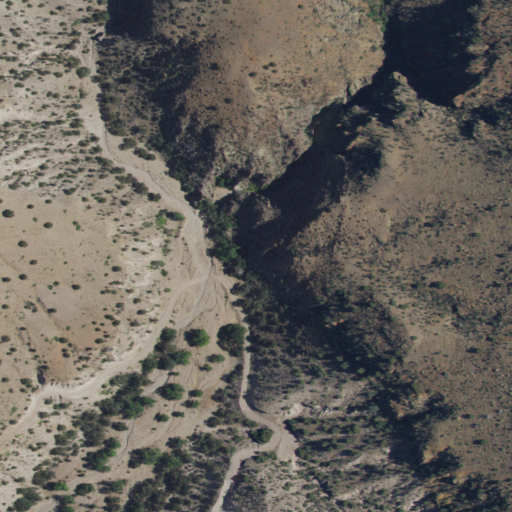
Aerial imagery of valley in New Mexico named Deep Canyon containing shrub and evergreen forest